Aerial crown-view tile of a tropical tree (Barro Colorado Island, Panama), acquired 20241216:
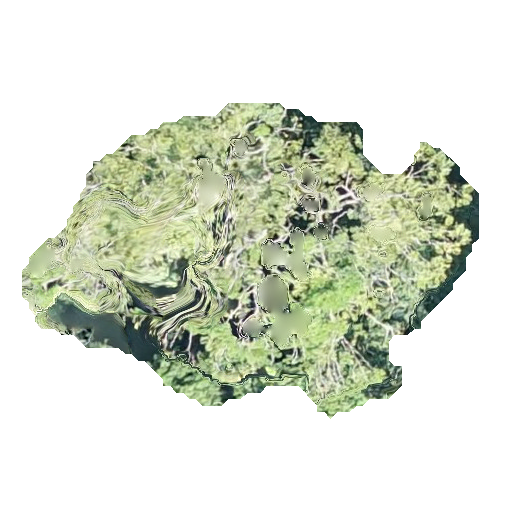
Species: Jacaranda copaia
GBIF accepted scientific name: Jacaranda copaia
Crown area: 140.006 m²